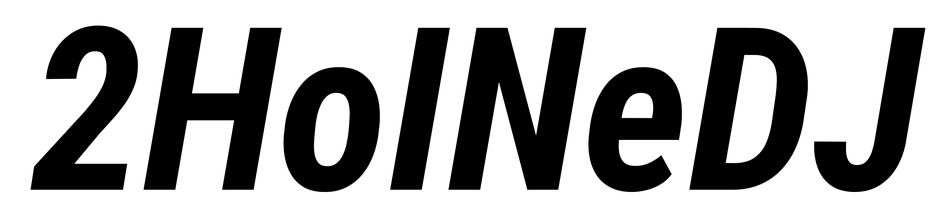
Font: Roboto-Italic_Condensed_Bold_Italic